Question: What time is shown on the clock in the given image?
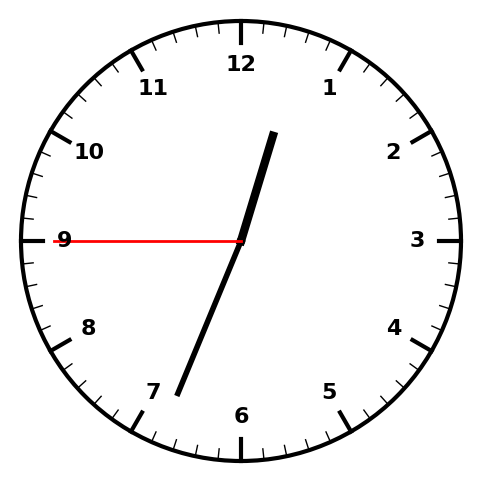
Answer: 12:33:45